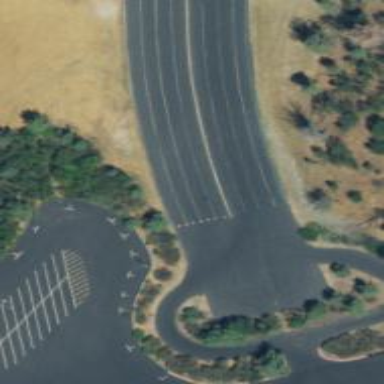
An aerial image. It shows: Service driveway with asphalt surface leading to slipway on the leisure land.